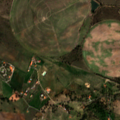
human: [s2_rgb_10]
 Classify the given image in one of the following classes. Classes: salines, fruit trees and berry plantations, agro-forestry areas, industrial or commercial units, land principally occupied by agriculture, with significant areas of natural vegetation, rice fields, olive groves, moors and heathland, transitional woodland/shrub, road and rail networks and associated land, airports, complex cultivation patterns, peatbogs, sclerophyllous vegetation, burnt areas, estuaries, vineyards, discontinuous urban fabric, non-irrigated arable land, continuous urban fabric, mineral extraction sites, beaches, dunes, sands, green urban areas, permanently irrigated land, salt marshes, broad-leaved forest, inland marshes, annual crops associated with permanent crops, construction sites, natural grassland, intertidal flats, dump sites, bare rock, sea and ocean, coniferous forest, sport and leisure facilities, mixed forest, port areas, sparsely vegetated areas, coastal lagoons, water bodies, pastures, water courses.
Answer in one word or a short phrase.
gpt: non-irrigated arable land, permanently irrigated land, olive groves, pastures, annual crops associated with permanent crops, agro-forestry areas